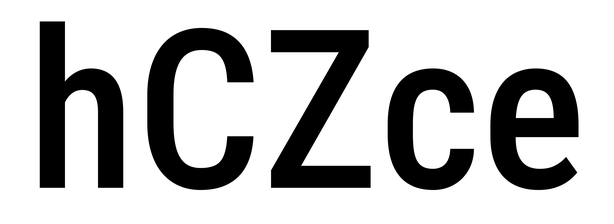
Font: Roboto_Condensed_Medium